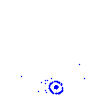
Particle: kaon